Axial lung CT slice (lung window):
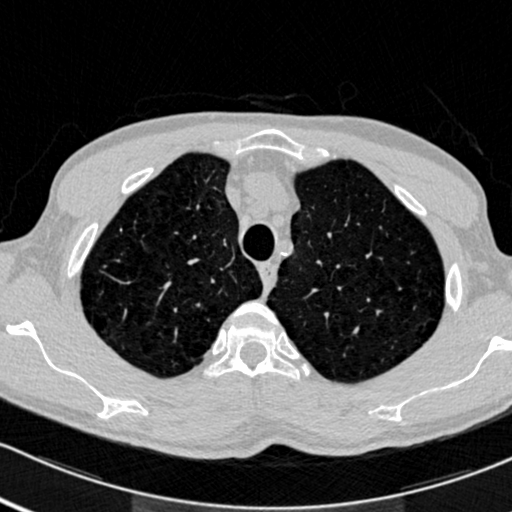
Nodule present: no